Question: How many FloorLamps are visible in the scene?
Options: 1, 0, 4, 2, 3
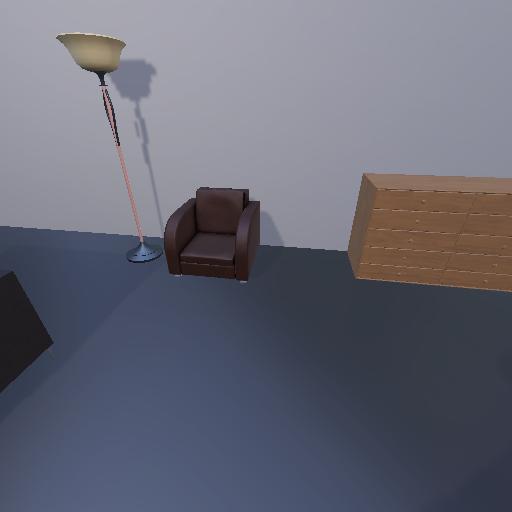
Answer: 1